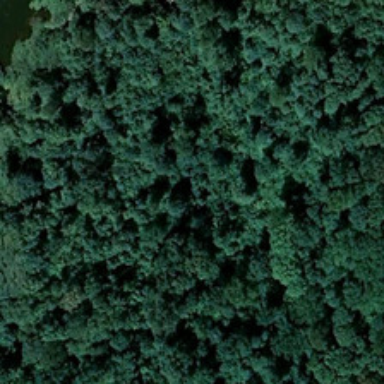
Many green trees form a piece of forest .